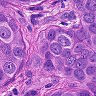
Metastatic tissue present: yes